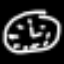
Label: clock